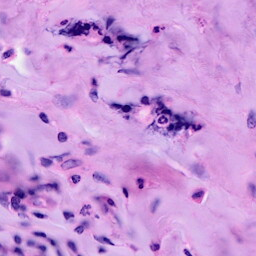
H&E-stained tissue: Breast